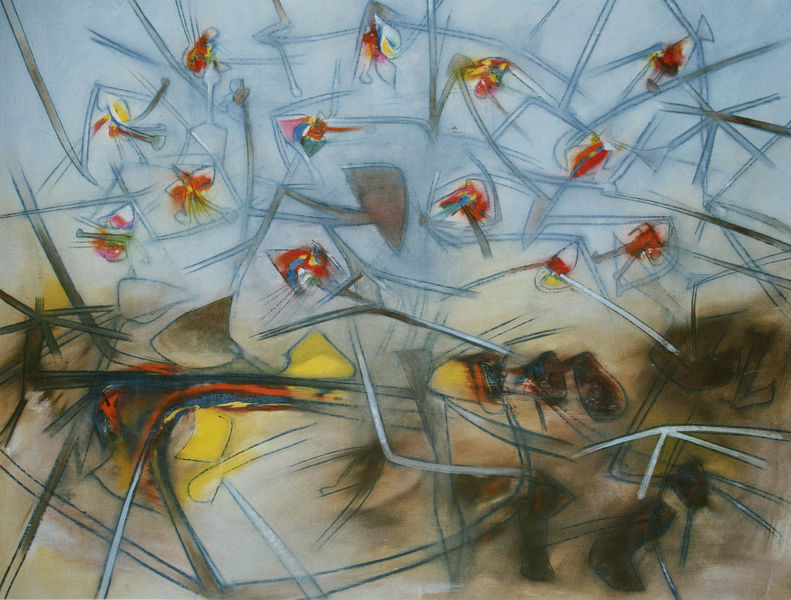
Titel: Le long pont, Die lange Brücke
Künstler: Roberto Matta
Standort: Genf
Institution: Privatbesitz
Schlagwörter: blau, blätter, dunkel, himmel, weiß, aquarell, dreieck, gelb, grün, himmerl, braun, bunt, grau, hell, licht, mitte, pastell, raum, schwarz, rot, expressionismus, blass, federn, erde, natur, vögel, zweige, sträucher, wege, boden, pflanzen, fliegen, chaos, farbig, abstrakt, farben, fläche, flächen, modern, farbe, formen, nebel, schattierung, schattierungen, klein, vegetation, linien, figuren, querformat, wild, zerstörung, spitz, metall, tiefe, nagel, dünn, bienen, striche, abstraktion, oben, straßen, unten, geflecht, eckig, explosion, strahlen, linie, kohle, form, groß, stücke, durcheinander, wirr, bleistift, schmetterling, flecken, geometrisch, knospen, expressiv, würste, konstruktion, stachel, horizontal, schmetterlinge, ara, papagei, stahl, brau, fantasie, geometrie, netz, draht, umrisslinien, moderne kunst, grundfarben, zeichung, pastel, verbindungen, fragmente, teile, flecke, splitter, kreuzungen, überschneidungen, stacheln, zerbersten, spinne, papageien, spinnennetz, ameisen, bumerang, verflechtungen, aras, aufhebung der räumlichkeit, cken, hummeln, komplenetär, kosmisch, mausefalle, metallteile, rythmisch, summen, wild rot blau, zackene, zwiscenraum